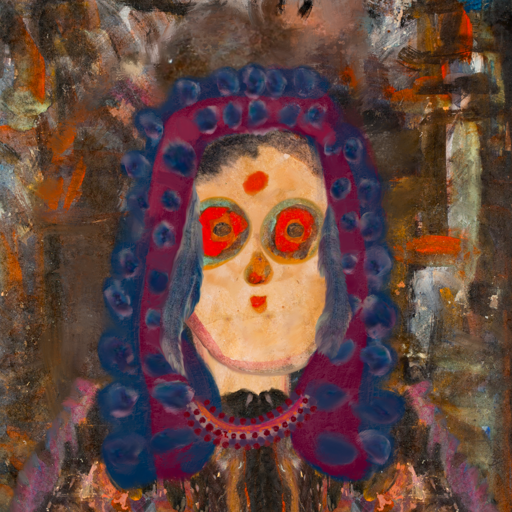
Background: GypsyQueen, Head And Neck Front: Childish, Face Front: Sisters, Bust: Gypsy_Queen, Hair Front: Hill_Girl, Head Accessory: Blank, Second Necklace: Blank, Necklace: Roy_Bahadur, Baby: Blank